Question: So far I got this: <URL>

But it cuts/clips both the red and black rects while I want it to just cut the black rect, how would I go about doing that?
'''
context.beginPath();
context.rect(20,20,160,200);
context.fillStyle = "red";
context.fill();
context.beginPath();
context.rect(20,20,150,100);
context.fillStyle = "black";
context.fill();
context.globalCompositeOperation = "destination-out";
context.beginPath();
context.arc(100, 100, 50, 0, 2*Math.PI);
context.fill();
'''
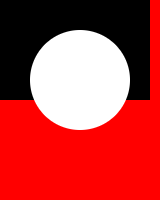
Answer: You can do this on 1 canvas using compositing.
- - - - -

Here's code and a Fiddle: <URL>
'''
<!doctype html>
<html>
<head>
<link rel="stylesheet" type="text/css" media="all" href="css/reset.css" /> <!-- reset css -->
<script type="text/javascript" src="http://code.jquery.com/jquery.min.js"></script>
<style>
body{ background-color: ivory; }
#canvas{border:1px solid red;}
</style>
<script>
$(function(){
var canvas=document.getElementById("canvas");
var context=canvas.getContext("2d");
context.save();
context.beginPath();
context.rect(20,20,150,100);
context.fillStyle = "black";
context.fill();
context.globalCompositeOperation = "destination-out";
context.beginPath();
context.arc(100, 100, 50, 0, 2*Math.PI);
context.fill();
context.globalCompositeOperation = "destination-over";
context.beginPath();
context.rect(20,20,160,200);
context.fillStyle = "red";
context.fill();
context.restore();
}); // end $(function(){});
</script>
</head>
<body>
<canvas id="canvas" width=300 height=300></canvas>
</body>
</html>
'''